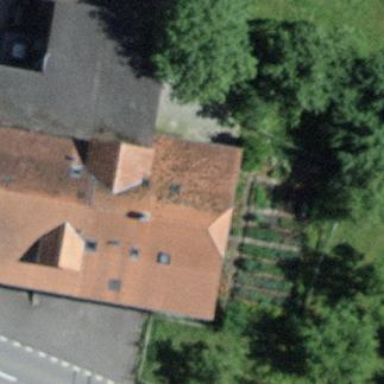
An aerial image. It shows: Farm building.